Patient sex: M
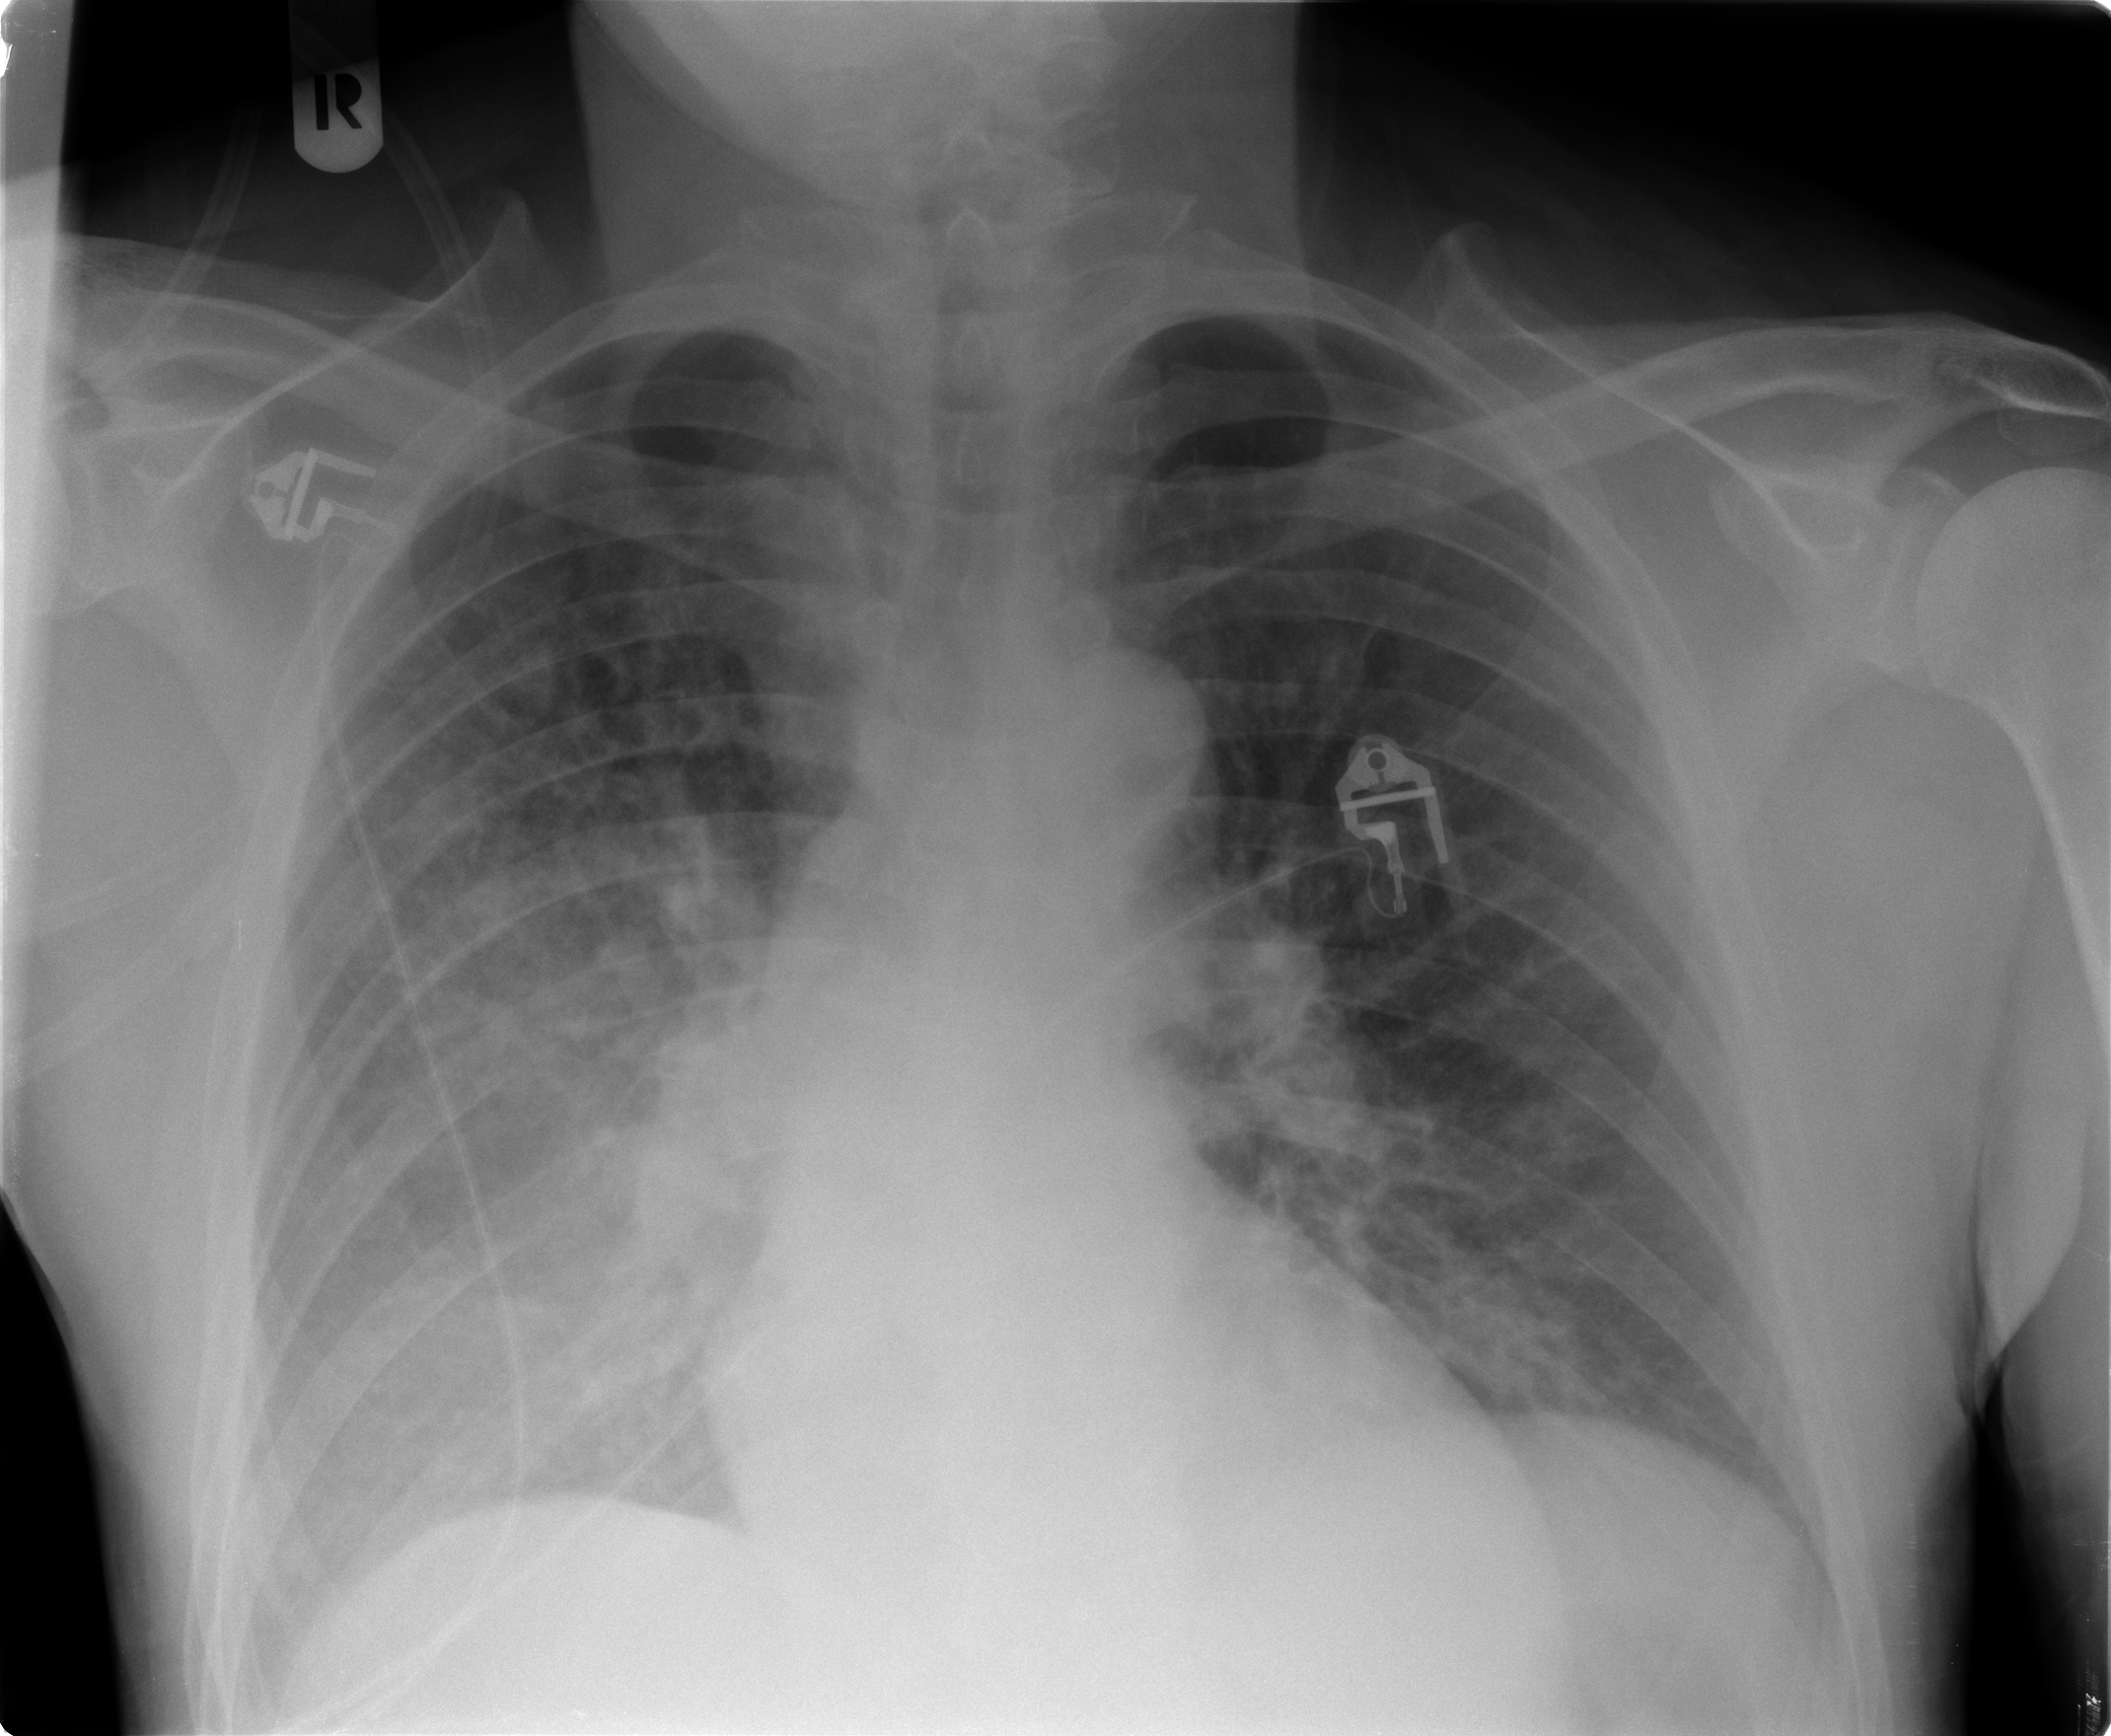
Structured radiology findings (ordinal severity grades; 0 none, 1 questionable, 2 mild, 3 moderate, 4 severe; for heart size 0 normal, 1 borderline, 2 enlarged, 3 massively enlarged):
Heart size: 0
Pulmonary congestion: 0
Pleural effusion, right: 1
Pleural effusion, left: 0
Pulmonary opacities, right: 3
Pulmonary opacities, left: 0
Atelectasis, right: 3
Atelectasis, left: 2